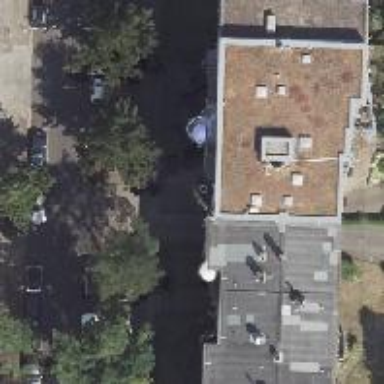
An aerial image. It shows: Image showing building with apartments.